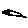
Label: zigzag